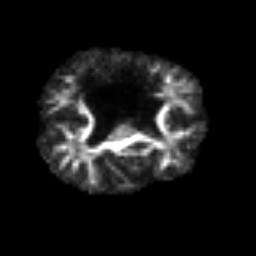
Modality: FA
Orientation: axial
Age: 31
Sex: female
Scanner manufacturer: siemens
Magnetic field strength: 3 T
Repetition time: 3.2 s
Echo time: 0.081 s